Question: In this ASP.NET MVC 3 project, I've just started experimenting with Twitter Bootstrap, but I notice it messes with the rendering of '<fieldset>' legends. What is happening to the legend rendering here, and how do I get it back to normal? That is, I want the right line to be vertically aligned with the left line again.
The standard legend rendering, pre-Bootstrap, to the left, Bootstrap-affected rendering to the right:

I've found out what's causing the broken rendering, at least: Bootstrap changes the legend's width property to 100% and the border-bottom property to '1px solid'. This causes the original border to the right of the legend to be erased and a border beneath it to appear instead. The question is how this is meant to work. Maybe MVC's CSS (Site.css) is interfering with that of Bootstrap?
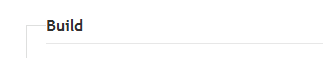
Answer: If you switch your stylesheet declarations so that the bootstrap is last it should correct the issue, ie:
'''
<link href="@Url.Content("~/Content/Site.css")" rel="stylesheet" type="text/css" />
<link href="@Url.Content("~/css/bootstrap.min.css")" rel="stylesheet" type="text/css" />
'''
'''
fieldset {
padding: 0;
margin: 0;
border: 0;
}
legend {
display: block;
width: 100%;
padding: 0;
margin-bottom: 27px;
font-size: 19.5px;
line-height: 36px;
color: #333;
border: 0;
border-bottom: 1px solid #E5E5E5;
}
'''
'''
fieldset {
border: 1px solid #DDD;
padding: 0 1.4em 1.4em 1.4em;
margin: 0 0 1.5em 0;
}
legend {
font-size: 1.2em;
font-weight: bold;
}
'''
end result should look like:

vs the other way around (MVC default styles declared last)

Alternatively, get rid of the MVC stylesheet altogether and use bootstrap along with whatever custom styles you need.